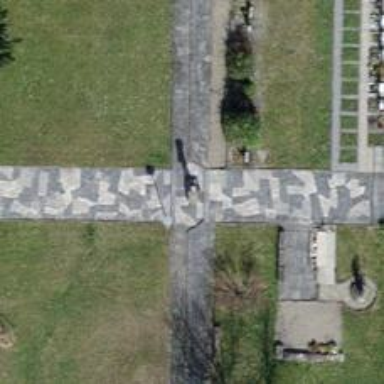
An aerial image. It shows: Wayside cross with historic significance.